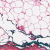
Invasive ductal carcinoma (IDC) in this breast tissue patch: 0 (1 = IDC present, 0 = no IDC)